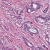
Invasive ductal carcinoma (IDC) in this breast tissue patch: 1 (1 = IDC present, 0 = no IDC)